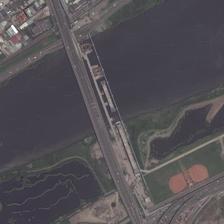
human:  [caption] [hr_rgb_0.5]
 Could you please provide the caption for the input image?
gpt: a bridge is on a river with many buildings on one side of it .

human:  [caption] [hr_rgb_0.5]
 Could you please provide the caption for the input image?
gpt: a straight and grey bridge and few cars on it .

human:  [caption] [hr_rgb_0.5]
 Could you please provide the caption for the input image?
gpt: a bridge is on a wide river with two basketball fields next to it .

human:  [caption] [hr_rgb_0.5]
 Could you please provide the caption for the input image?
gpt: the bridge is complicated, because the river is very wide and the geographical situation on both sides of the river are also more complex .

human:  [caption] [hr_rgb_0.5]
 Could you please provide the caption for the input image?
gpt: a long bridge is on a river with two baseball fields on one side .